Question: Im trying to change all my ASP MVC HTTP response headers to have another value by default for implementing Pingback auto-discovery in my blog application.
The default header (on Cassini) is :
'''
Cache-Control private
Connection Close
Content-Length 20901
Content-Type text/html; charset=utf-8
Date Fri, 20 Apr 2012 22:46:11 GMT
Server ASP.NET Development Server/10.0.0.0
X-AspNet-Version 4.0.30319
X-AspNetMvc-Version 3.0
'''
and i want an extra value added :
'''
X-Pingback: http://localhost:4912/pingback/xmlrpcserver
'''
I have googled a bit and found a neet solution :
-- to derive from and override the method:
'''
public class HttpHeaderAttribute : ActionFilterAttribute
{
public string Name { get; set; }
public string Value { get; set; }
public HttpHeaderAttribute(string name, string value)
{
Name = name;
Value = value;
}
public override void OnResultExecuted(ResultExecutedContext filterContext)
{
filterContext.HttpContext.Request.Headers.Add(Name, Value);
base.OnResultExecuted(filterContext);
}
}
'''
And then simply i put the attribute on my Controllers methods:
'''
[HttpHeader("X-Pingback","http://localhost:4912/pingback/xmlrpcserver")]
public ActionResult Index()
{
var allArticles = _repository.GetPublishedArticles(SortOrder.desc);
return View(allArticles);
}
'''
When i runt the app i get the following error :

Any ideas?
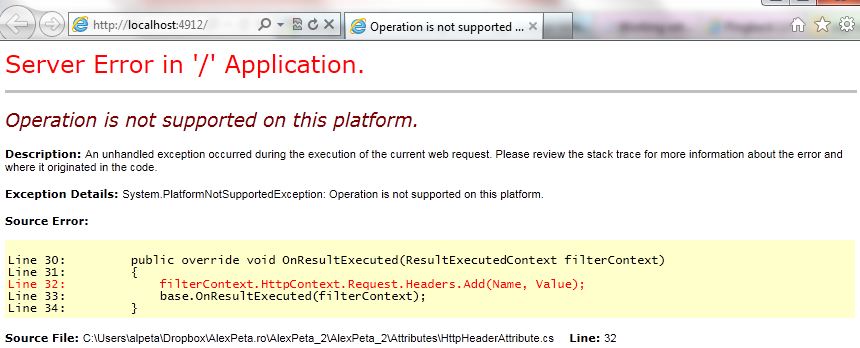
Answer: This may or may not work (obviously if it doesn't I'll delete the answer for future users). It sounds like from the exception 'Operation is not supported by this platform', that Cassini many not support custom headers (which would be quite strange, but a possibility). What I would suggest is to make sure you are using <URL>, and then switch your project to use IIS Express and see if you get the same exception.

Additionally, you may want to review <URL> as it may also give you an alternative solution.